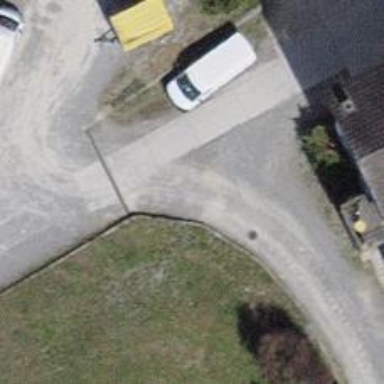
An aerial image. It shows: Road made of pebblestone meant for service vehicles.